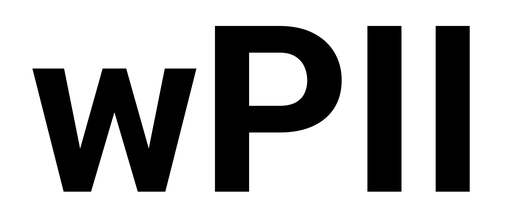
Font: Roboto_Bold